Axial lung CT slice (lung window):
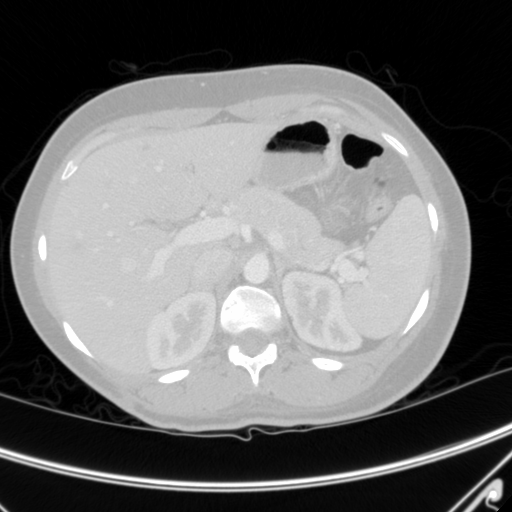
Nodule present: no